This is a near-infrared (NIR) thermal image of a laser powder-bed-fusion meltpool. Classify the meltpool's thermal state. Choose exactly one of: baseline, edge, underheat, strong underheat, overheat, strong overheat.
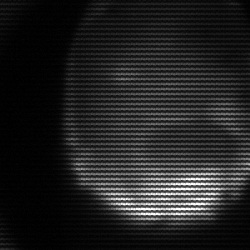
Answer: edge